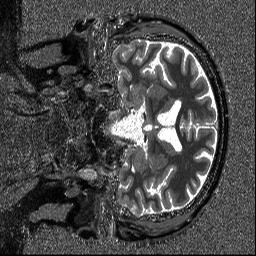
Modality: T1map
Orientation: coronal
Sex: male